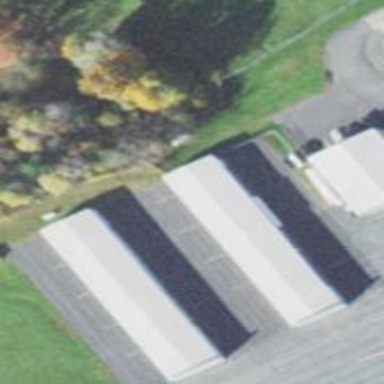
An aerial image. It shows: Commercial building which serves as aircraft hangar.